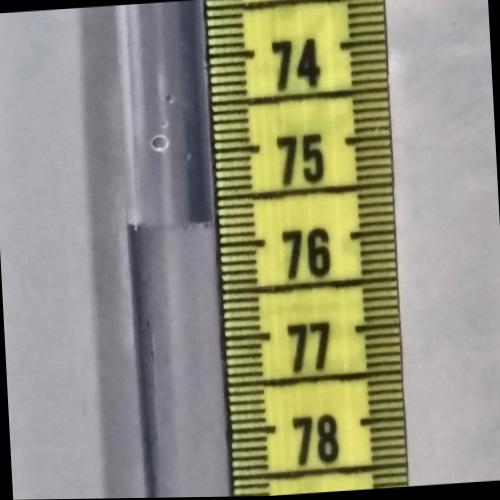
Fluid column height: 75.7 cm